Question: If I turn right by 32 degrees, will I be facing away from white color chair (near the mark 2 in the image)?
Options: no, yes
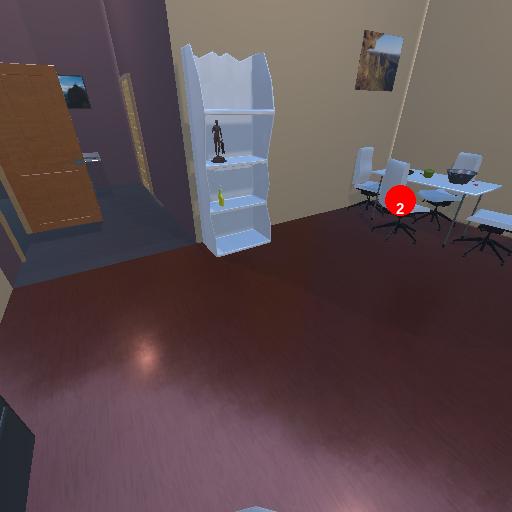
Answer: no